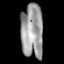
Tissue: prostate
Cell type: B cells
Senescence score: 0.714
Nuclear area (px): 1158
Mean DAPI intensity: 157.619